RGB frame:
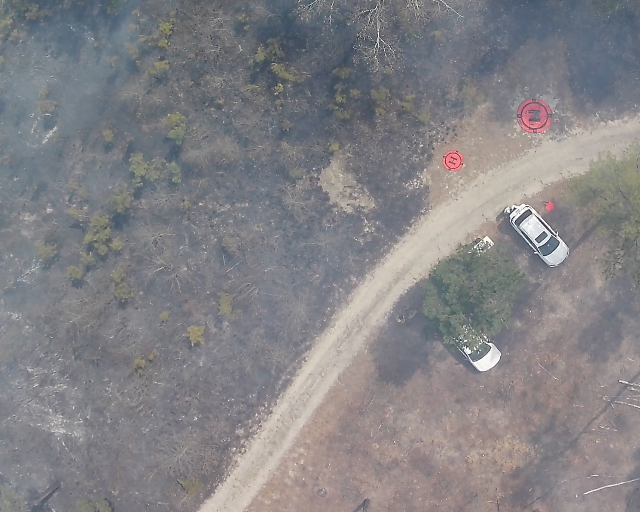
Thermal frame:
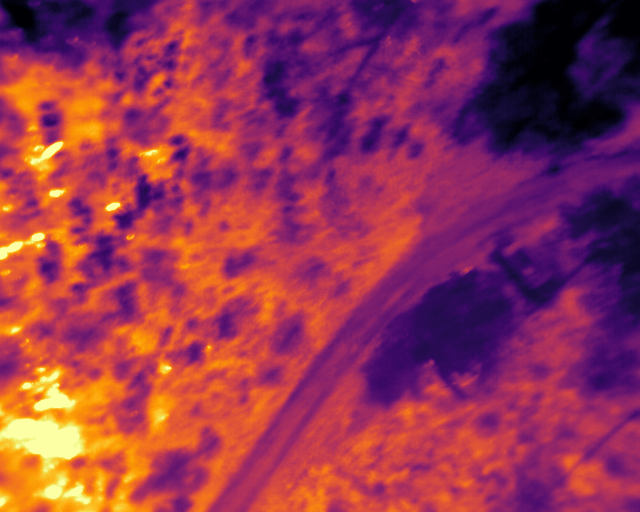
Captured: 2026-02-26 03:39:48
Pixels at or above 80 °C: 1264 (fraction of frame: 0.003857)